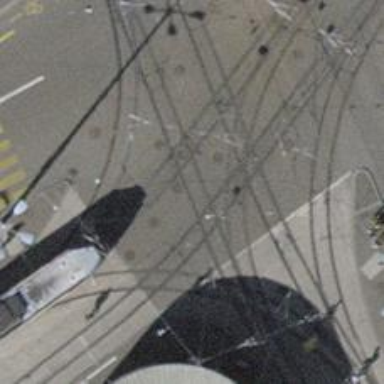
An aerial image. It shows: Service road with paved surface and embedded tram rails.